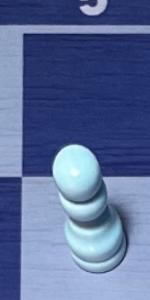
Label: Empty